Interaction volume radius: 5 \u00c5
Interaction volume height: 10 \u00c5
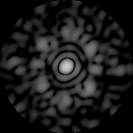
Disorder parameter: 0.7184